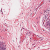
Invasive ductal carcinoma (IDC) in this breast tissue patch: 0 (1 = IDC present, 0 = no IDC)